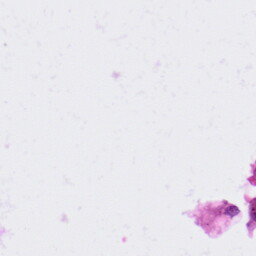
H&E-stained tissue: Lung